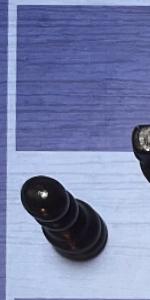
Label: Pawn_Black